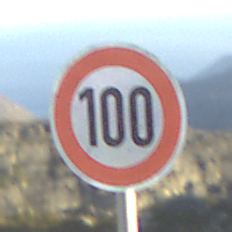
Verkehrszeichen: Geschwindigkeit100
Umgebung: Outdoor, Nature
Tageszeit: SunriseSunset
Wetter: PartlyCloudy
Licht: Natural
Jahreszeit: NotSpecified
Kontrast: HighContrast